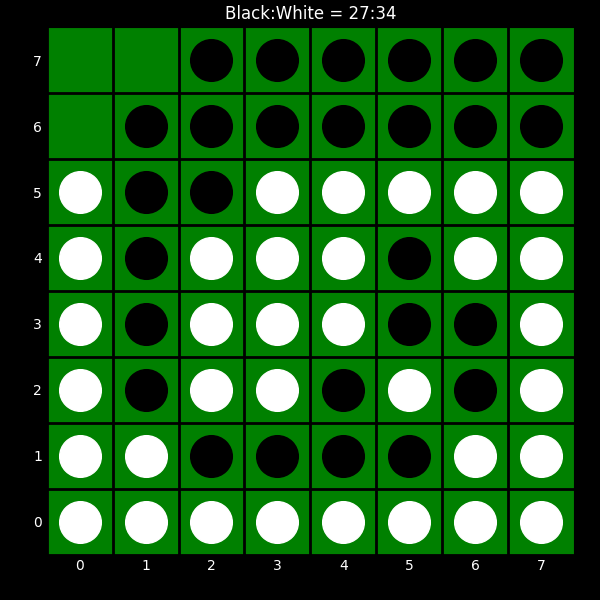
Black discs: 27
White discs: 34